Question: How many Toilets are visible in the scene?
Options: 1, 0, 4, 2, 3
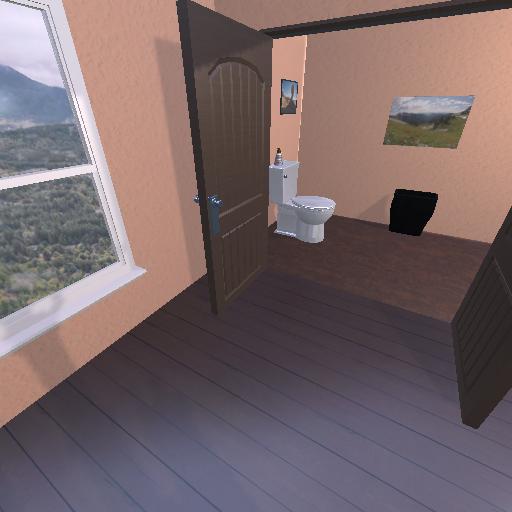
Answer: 1